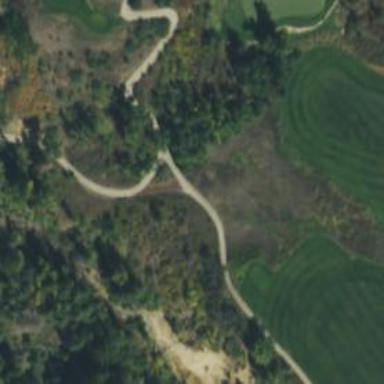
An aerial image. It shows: Path for both roads and golfers.